Field crop: maize
Growth stage: 2
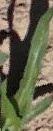
Species: maize